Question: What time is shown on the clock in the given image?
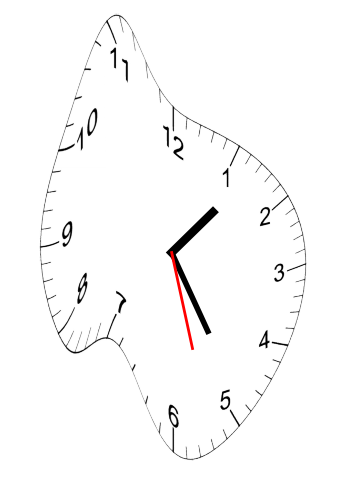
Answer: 01:24:27